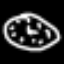
Label: clock